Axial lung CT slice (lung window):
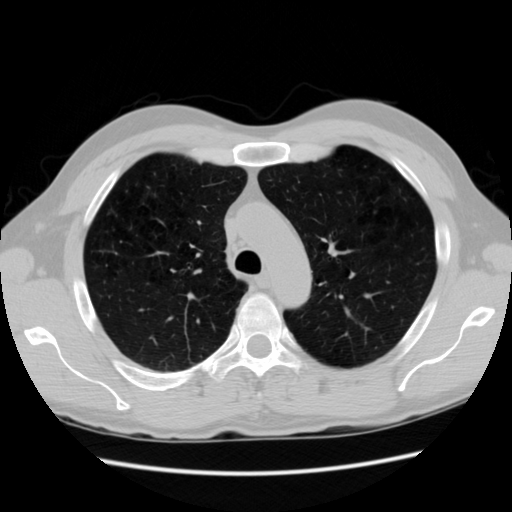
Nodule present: no